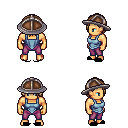
a pixel art fantasy rpg character, male body template, human, tanned skin, blue vest, magenta pants, blonde bangs hairstyle, chain helm, black slippers, four views (front, back, left, right), 2x2 character sprite sheet, small pixel art, hard edges, no anti-aliasing